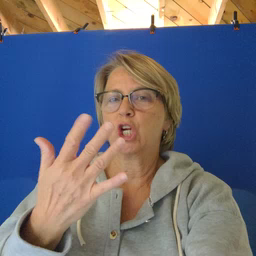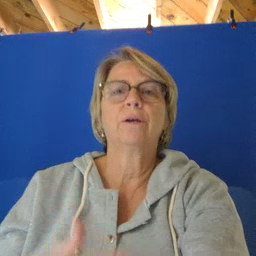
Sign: finger